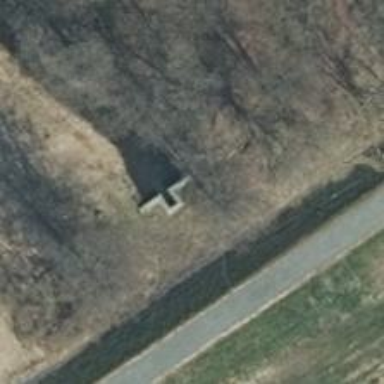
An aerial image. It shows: Culvert tunnel.